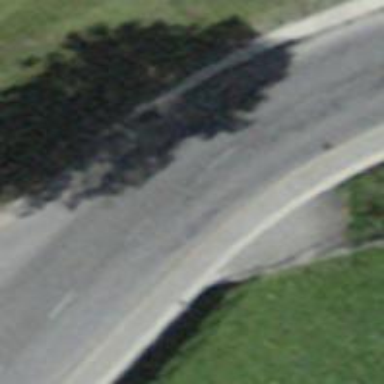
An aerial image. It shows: Secondary road with asphalt surface.